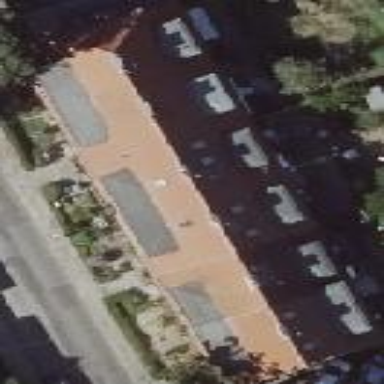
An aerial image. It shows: Terrace-style building with gabled roof.